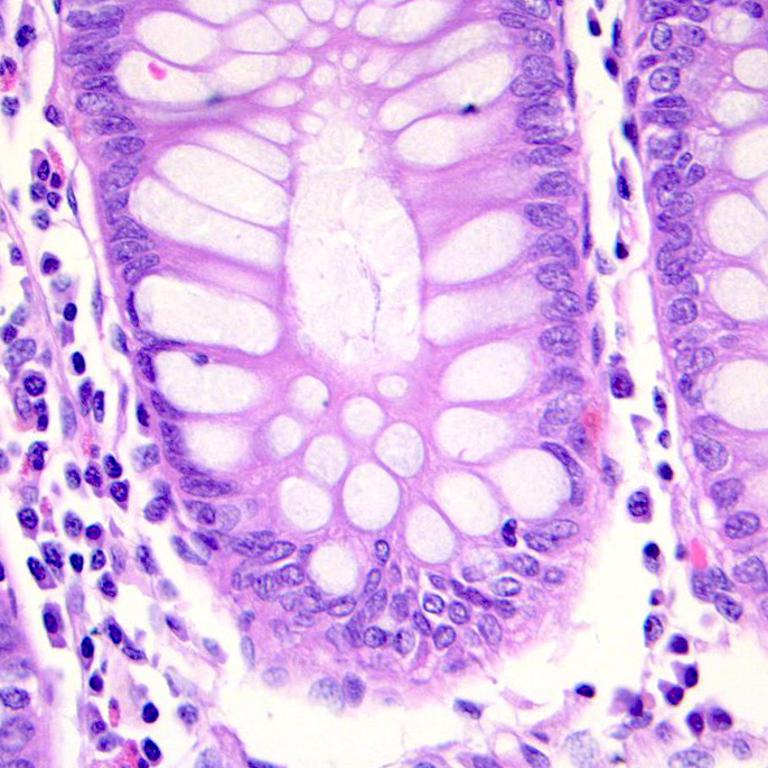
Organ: colon
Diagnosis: benign